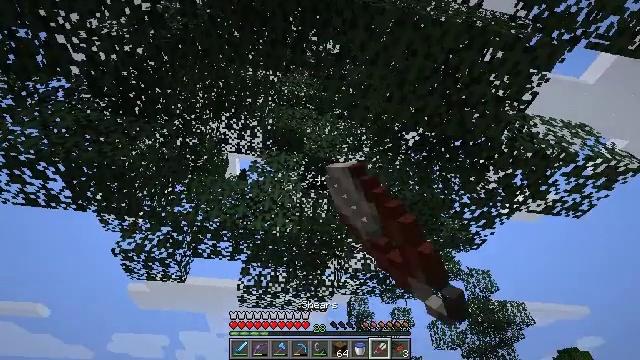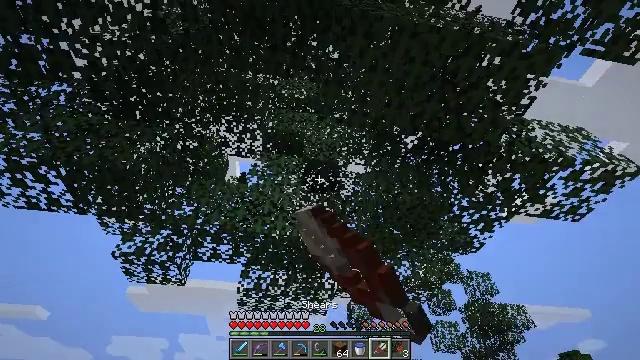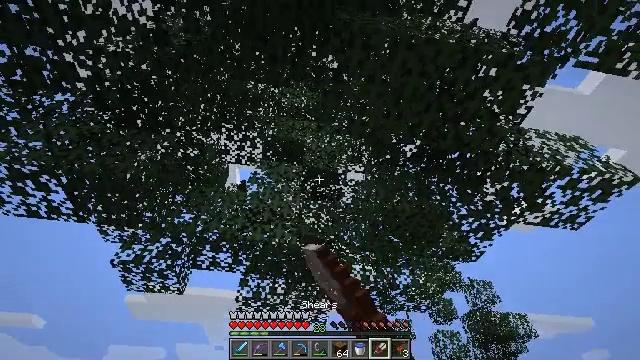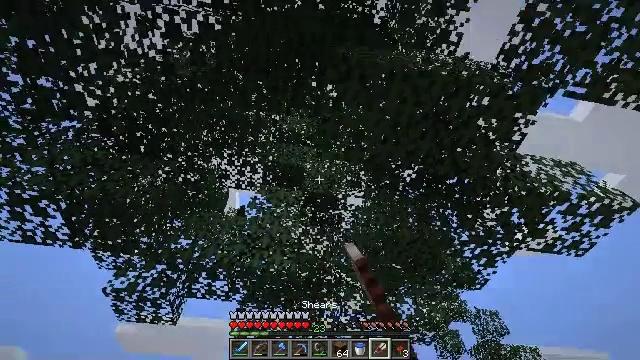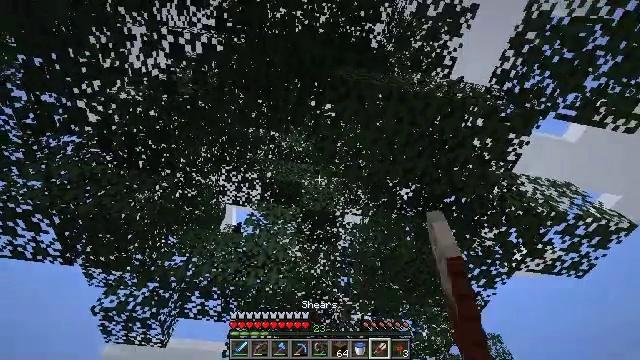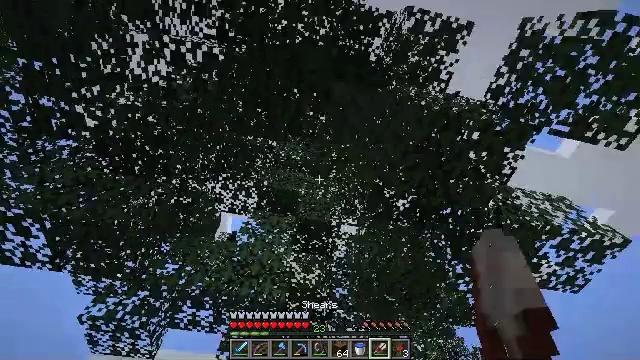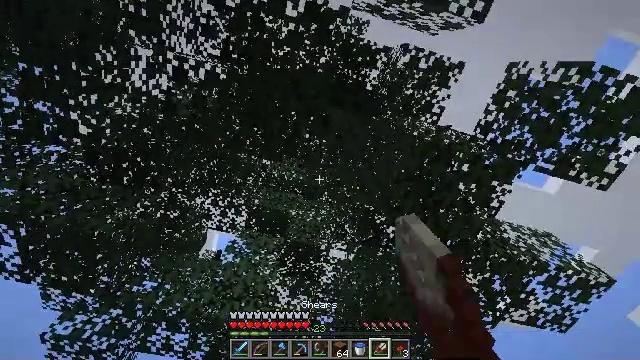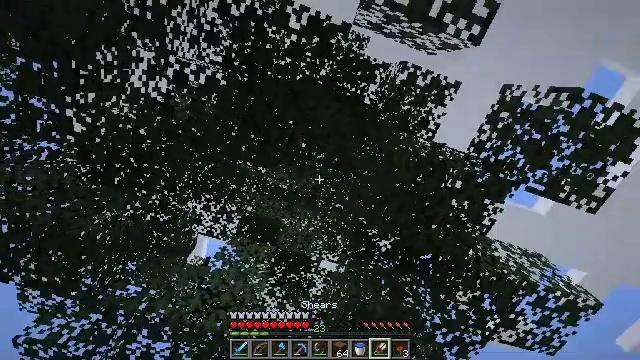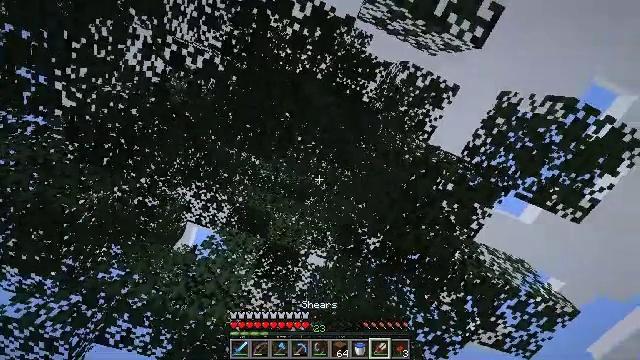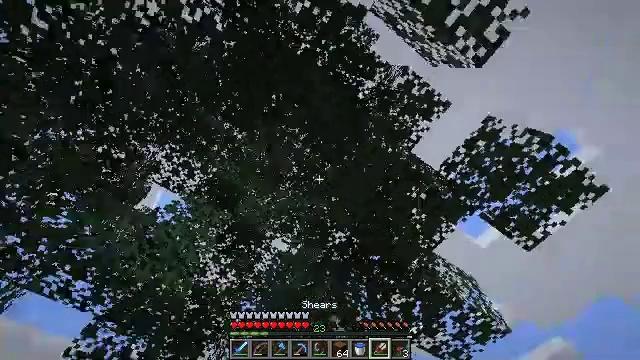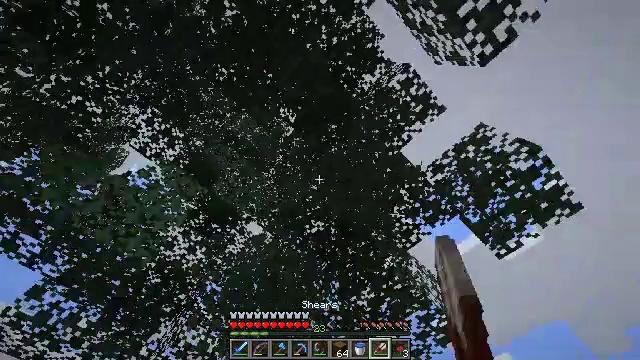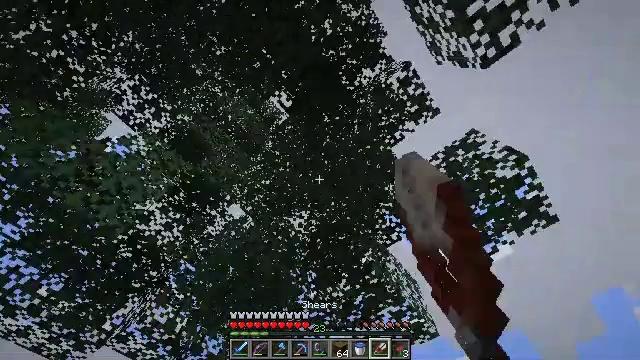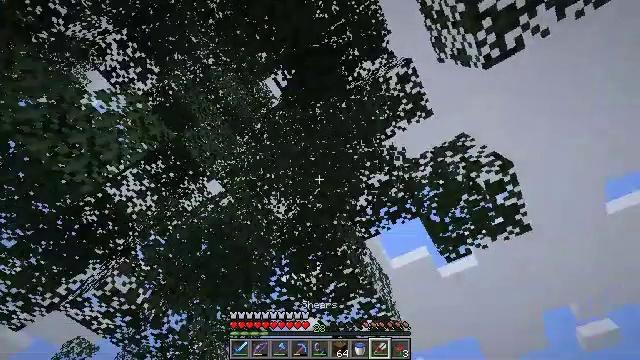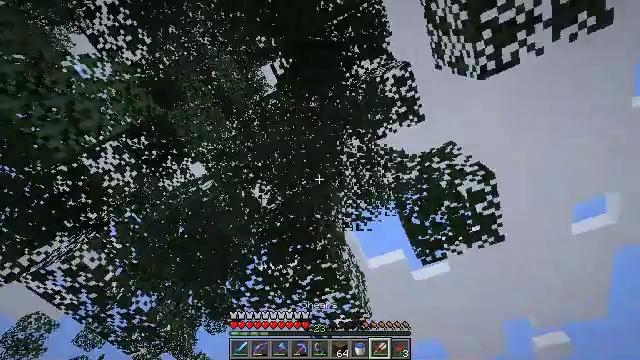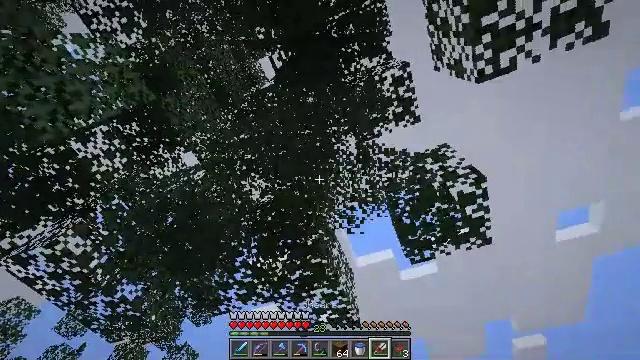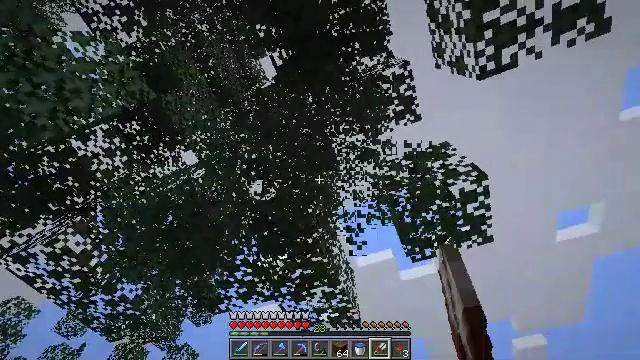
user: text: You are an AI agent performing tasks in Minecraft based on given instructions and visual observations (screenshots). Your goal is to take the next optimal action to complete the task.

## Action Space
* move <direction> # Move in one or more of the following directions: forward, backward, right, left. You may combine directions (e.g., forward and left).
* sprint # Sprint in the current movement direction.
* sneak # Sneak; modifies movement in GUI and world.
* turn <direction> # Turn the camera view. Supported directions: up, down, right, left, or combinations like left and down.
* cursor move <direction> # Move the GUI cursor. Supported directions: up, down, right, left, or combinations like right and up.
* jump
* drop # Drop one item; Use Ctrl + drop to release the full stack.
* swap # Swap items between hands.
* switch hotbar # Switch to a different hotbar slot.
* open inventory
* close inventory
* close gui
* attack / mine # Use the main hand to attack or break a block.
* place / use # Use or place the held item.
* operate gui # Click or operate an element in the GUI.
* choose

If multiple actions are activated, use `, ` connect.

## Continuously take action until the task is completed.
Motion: motion action
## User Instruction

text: Break the spruce leaves to clear the area.
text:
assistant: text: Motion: attack / mine
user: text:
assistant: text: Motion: turn up, attack / mine
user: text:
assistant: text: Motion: turn up, attack / mine
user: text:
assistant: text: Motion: turn up, attack / mine
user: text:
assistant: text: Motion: turn right and up, attack / mine
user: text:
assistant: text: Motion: turn right and up, attack / mine
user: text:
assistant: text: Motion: turn right and up, attack / mine
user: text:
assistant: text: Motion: move forward, turn right, attack / mine
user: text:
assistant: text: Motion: move forward, turn right and down, attack / mine
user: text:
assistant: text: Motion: move forward, turn right, attack / mine
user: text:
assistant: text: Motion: turn right and down, attack / mine
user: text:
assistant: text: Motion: turn right and down, attack / mine
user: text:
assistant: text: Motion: turn right and down, attack / mine
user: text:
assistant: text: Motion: turn right, attack / mine
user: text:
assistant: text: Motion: attack / mine
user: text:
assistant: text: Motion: move forward, attack / mine
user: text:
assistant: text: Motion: move forward, turn left and down, attack / mine
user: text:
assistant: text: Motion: move forward, turn left and down, attack / mine
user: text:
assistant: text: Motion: move forward, turn left and down, attack / mine
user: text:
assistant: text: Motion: move forward, attack / mine
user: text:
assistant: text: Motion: move forward, attack / mine
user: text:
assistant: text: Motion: move forward, attack / mine
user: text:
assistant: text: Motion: turn up, attack / mine
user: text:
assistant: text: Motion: attack / mine
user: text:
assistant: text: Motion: turn left and up, attack / mine
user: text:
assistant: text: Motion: turn left, attack / mine
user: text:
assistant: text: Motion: turn left and up, attack / mine
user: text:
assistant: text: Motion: turn left and up, attack / mine
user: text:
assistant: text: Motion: turn left and up, attack / mine
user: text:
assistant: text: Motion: turn left, attack / mine